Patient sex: M
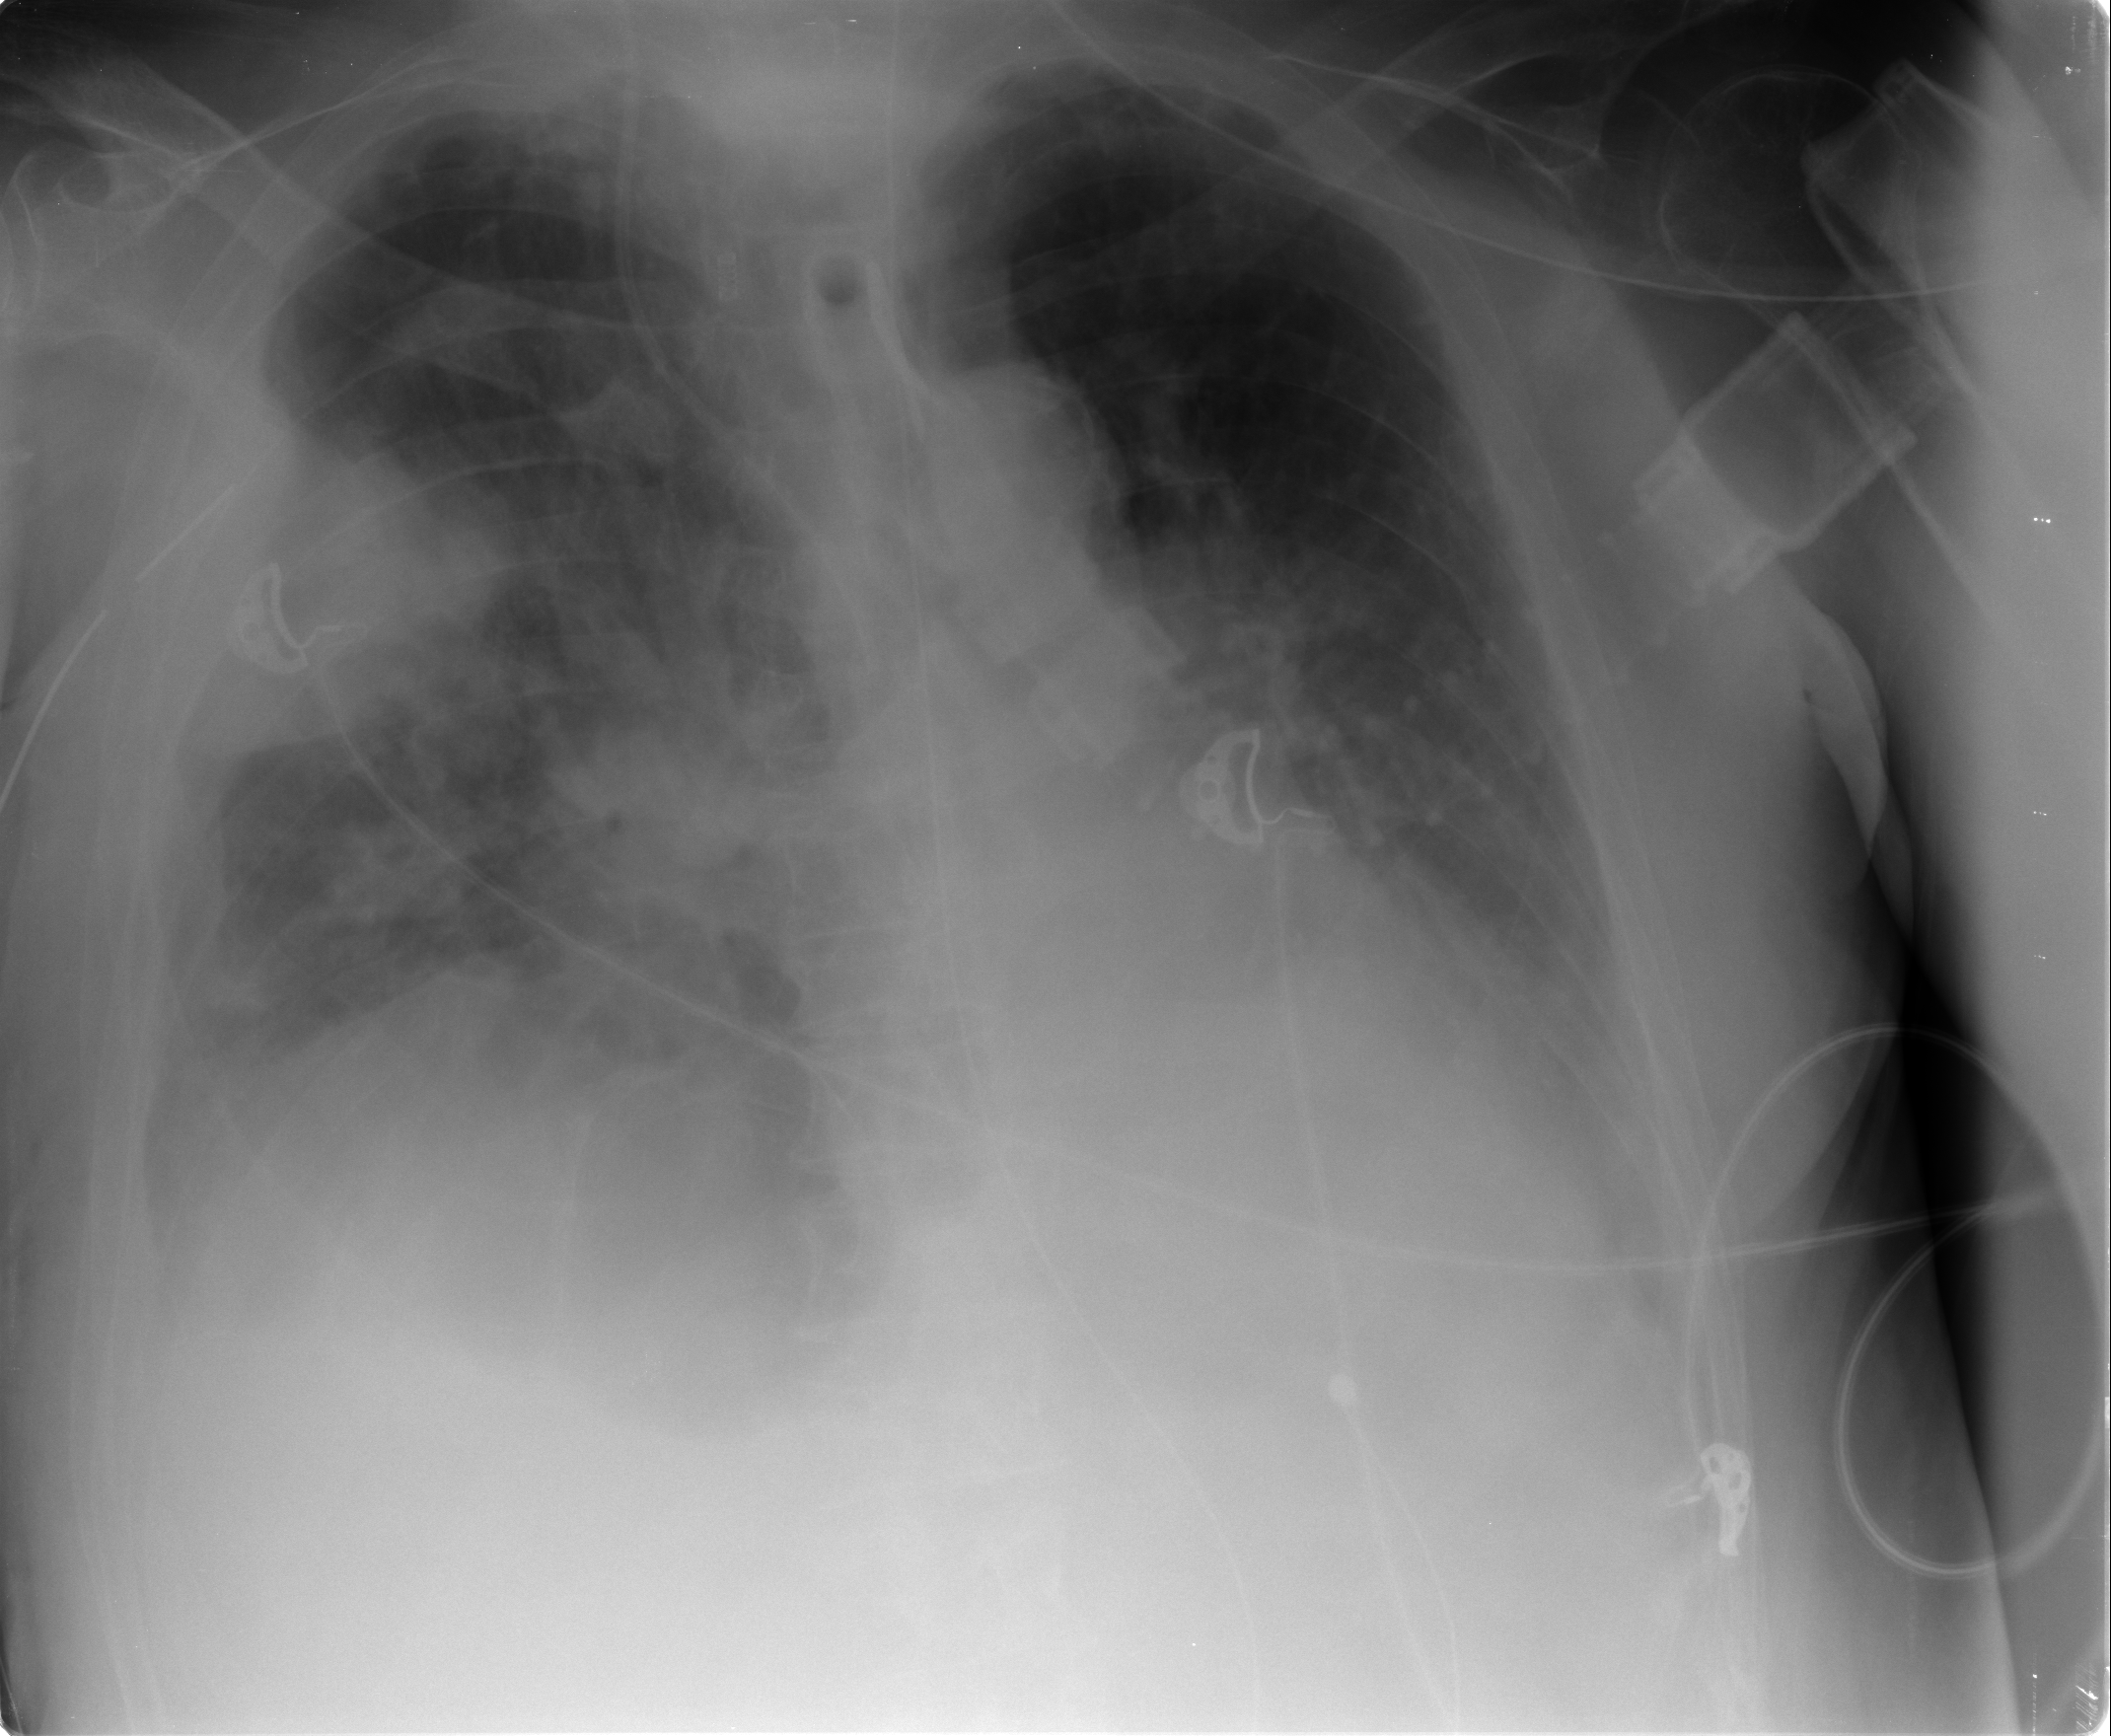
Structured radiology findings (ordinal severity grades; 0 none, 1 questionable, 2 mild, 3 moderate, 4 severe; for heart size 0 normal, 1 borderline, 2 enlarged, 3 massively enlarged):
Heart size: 0
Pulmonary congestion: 2
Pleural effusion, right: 3
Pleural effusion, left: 2
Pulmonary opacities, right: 3
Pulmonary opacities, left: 0
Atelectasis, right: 3
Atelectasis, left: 2